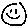
Label: smiley face